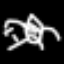
Label: chair